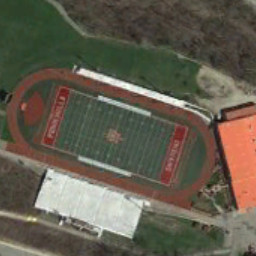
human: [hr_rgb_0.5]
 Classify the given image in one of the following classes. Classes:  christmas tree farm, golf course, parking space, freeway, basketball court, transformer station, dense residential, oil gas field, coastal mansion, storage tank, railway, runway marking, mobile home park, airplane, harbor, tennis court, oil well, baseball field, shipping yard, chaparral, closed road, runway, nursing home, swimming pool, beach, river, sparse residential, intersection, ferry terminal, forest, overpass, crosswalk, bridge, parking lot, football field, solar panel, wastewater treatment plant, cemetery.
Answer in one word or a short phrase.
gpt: football field